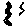
Label: zigzag